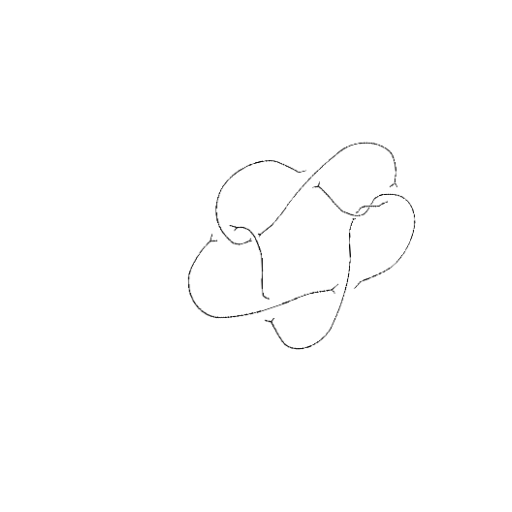
Crossing number: 8